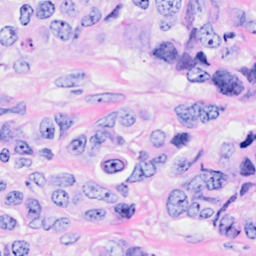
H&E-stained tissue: Breast